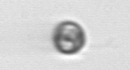
Label: Dinophyceae